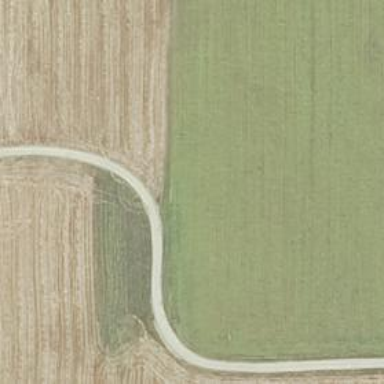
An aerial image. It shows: Unclassified road with grade1 track type.